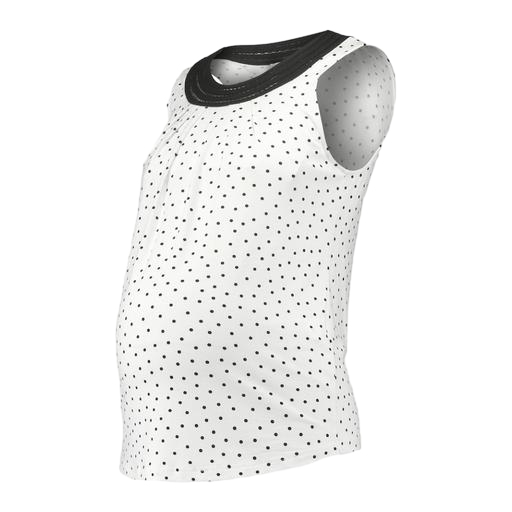
white dotted tank, white diane maternity top, white and black polka dot shirt, white background